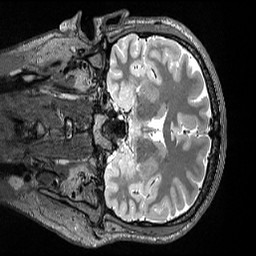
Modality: T2w
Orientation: coronal
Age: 27
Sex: male
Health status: healthy
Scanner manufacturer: siemens
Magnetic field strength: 3 T
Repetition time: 3.2 s
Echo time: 0.563 s